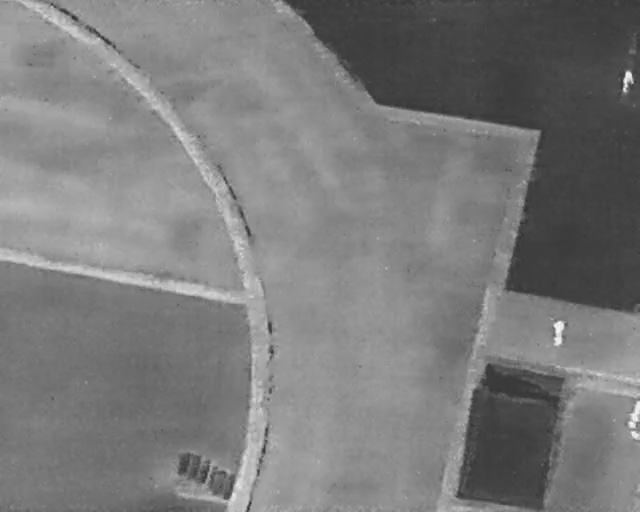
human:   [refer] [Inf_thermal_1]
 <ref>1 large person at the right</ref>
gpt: <box>[[84, 63, 89, 66, 2]]</box>

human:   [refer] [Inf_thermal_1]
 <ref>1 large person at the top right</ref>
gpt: <box>[[95, 13, 100, 16, 7]]</box>